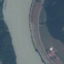
Land use / land cover class: River